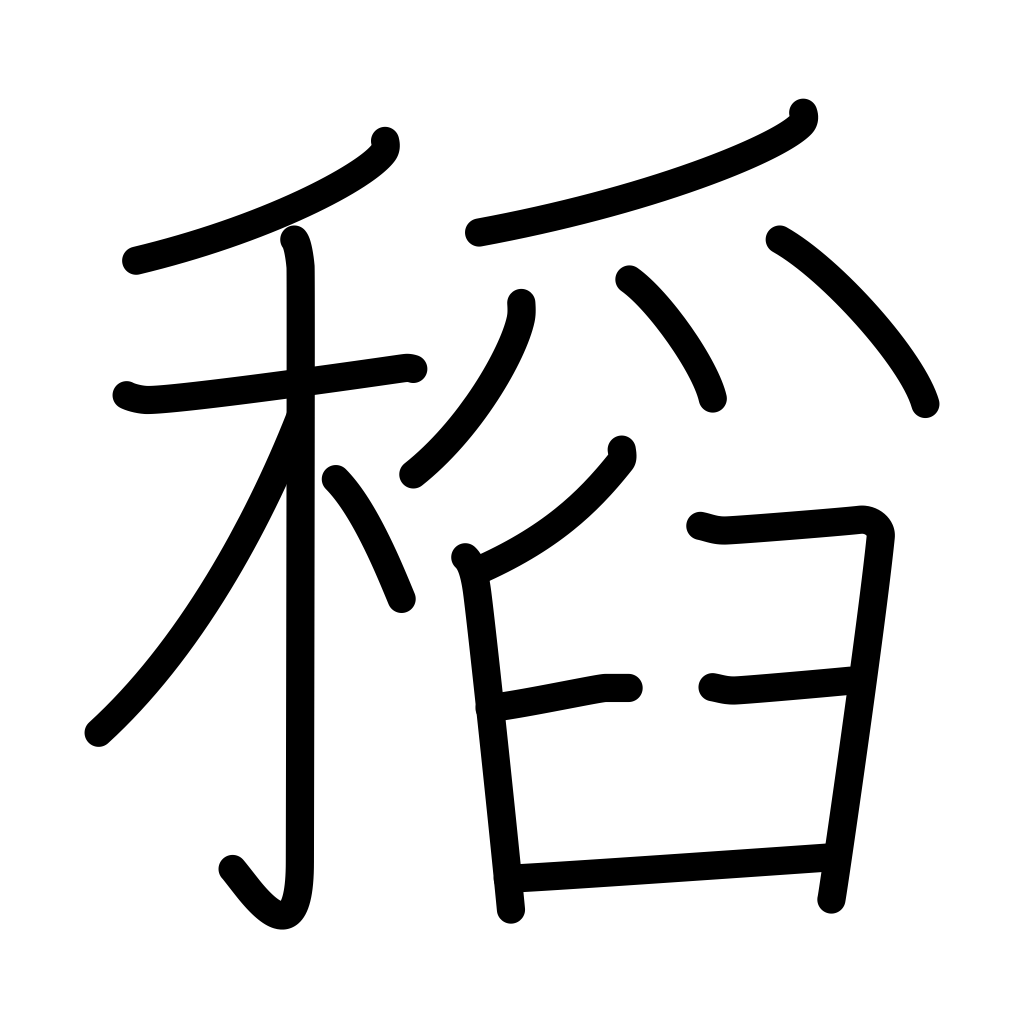
Meaning: rice plant